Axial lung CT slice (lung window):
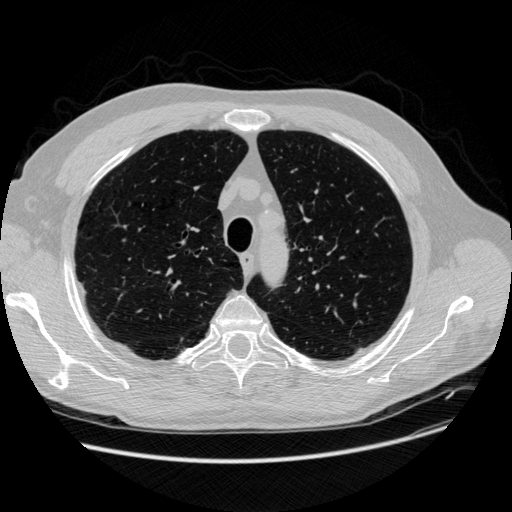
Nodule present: no